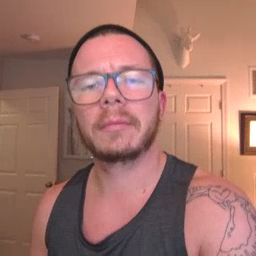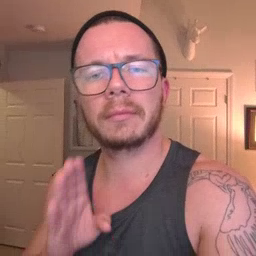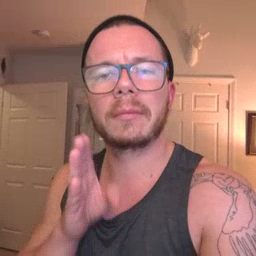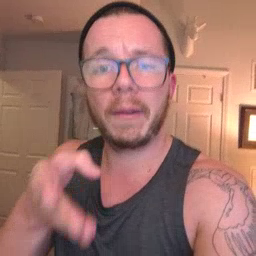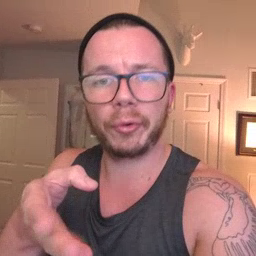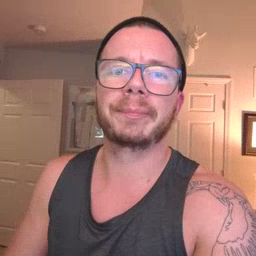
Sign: after